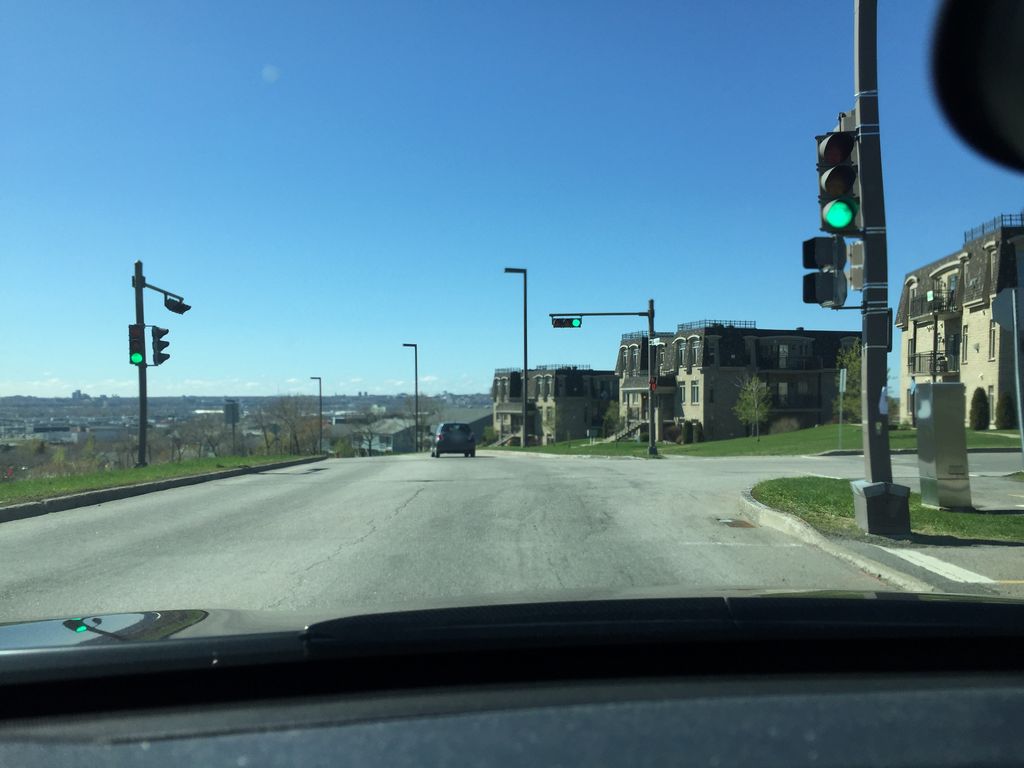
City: quebec_city